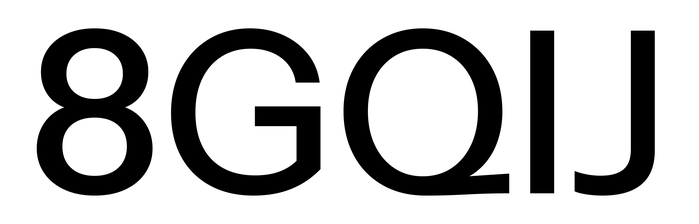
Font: InstrumentSans_Medium